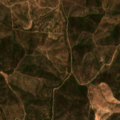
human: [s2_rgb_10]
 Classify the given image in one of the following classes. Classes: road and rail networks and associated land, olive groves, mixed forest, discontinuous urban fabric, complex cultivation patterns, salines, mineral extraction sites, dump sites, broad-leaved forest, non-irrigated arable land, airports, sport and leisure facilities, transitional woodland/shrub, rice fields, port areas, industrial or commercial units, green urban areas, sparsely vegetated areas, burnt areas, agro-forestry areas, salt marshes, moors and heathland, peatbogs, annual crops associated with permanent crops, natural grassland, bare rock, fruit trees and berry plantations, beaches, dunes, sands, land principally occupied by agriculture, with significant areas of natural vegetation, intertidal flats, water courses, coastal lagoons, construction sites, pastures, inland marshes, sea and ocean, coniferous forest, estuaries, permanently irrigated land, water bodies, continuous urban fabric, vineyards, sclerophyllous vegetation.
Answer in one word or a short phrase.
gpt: transitional woodland/shrub